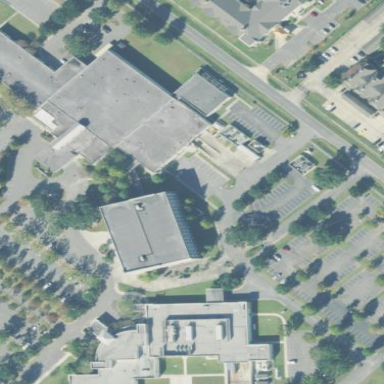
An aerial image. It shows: Healthcare facility identified as hospital.